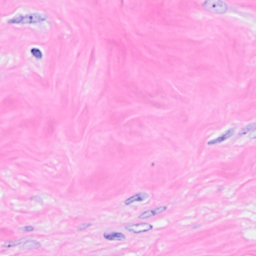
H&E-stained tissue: Breast